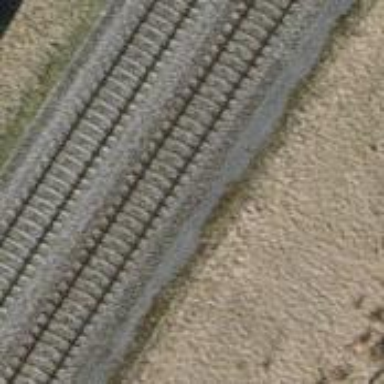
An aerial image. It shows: Railway track with contact lines for electrification.